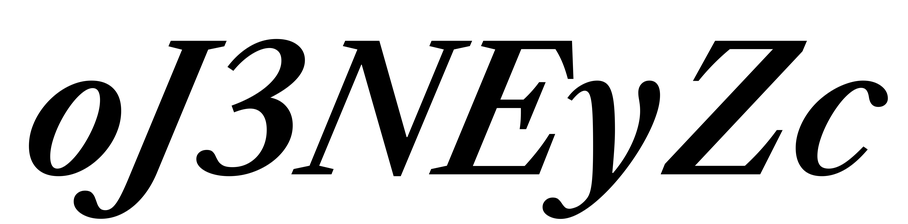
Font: LibreCaslonText-Italic_SemiBold_Italic